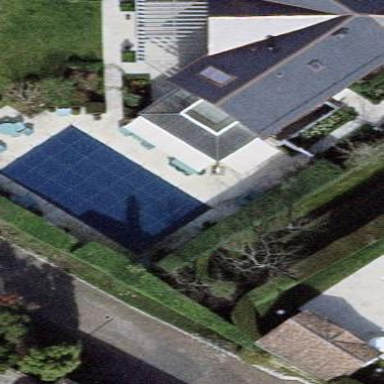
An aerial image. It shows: Swimming pool located in leisure land.